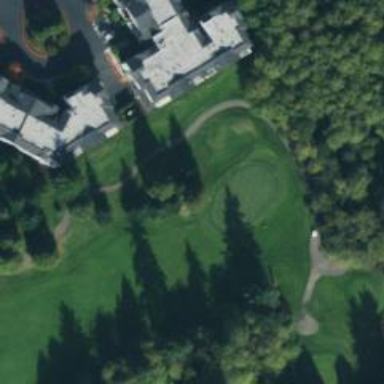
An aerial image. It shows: Golf hole.